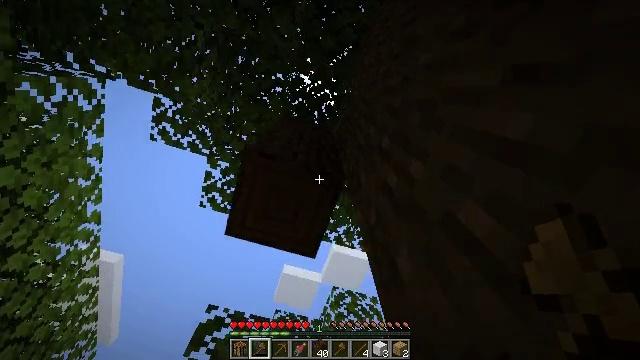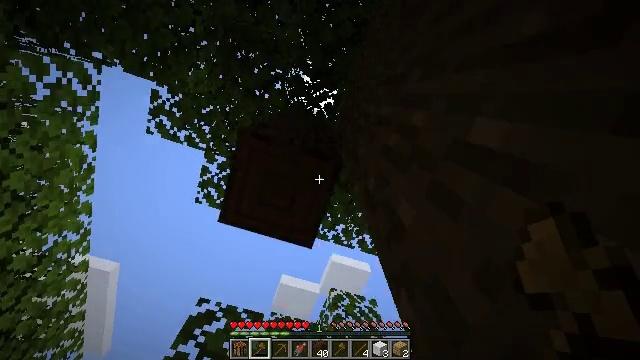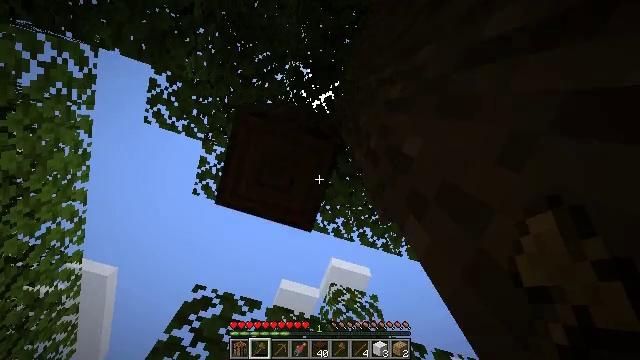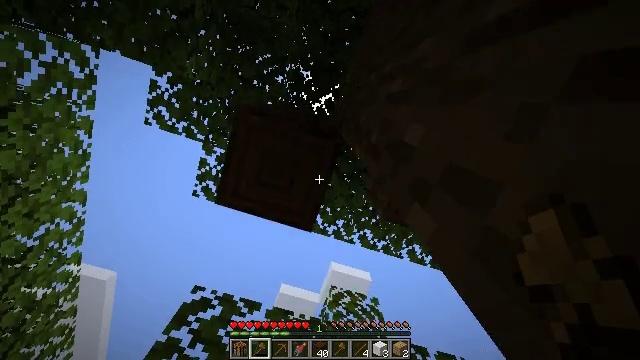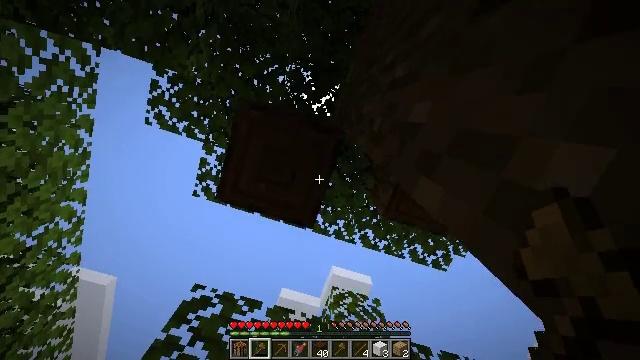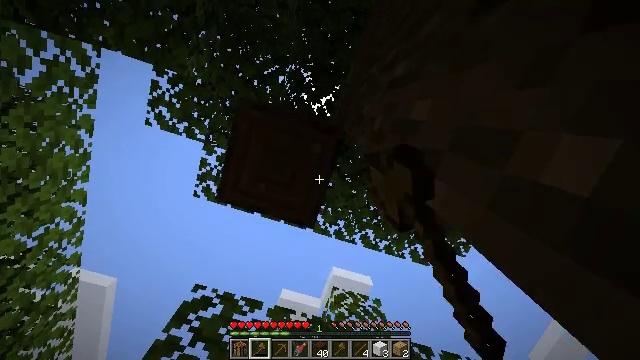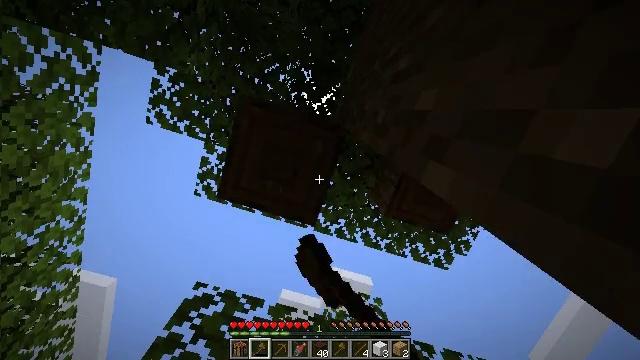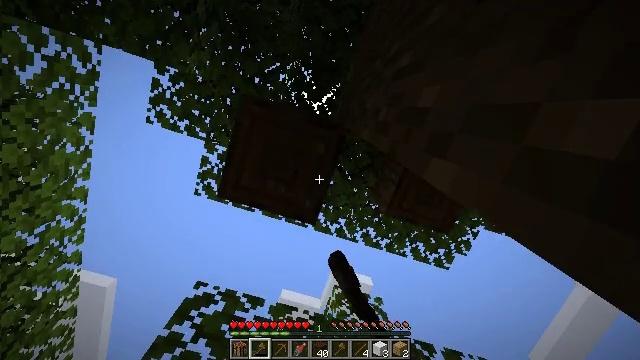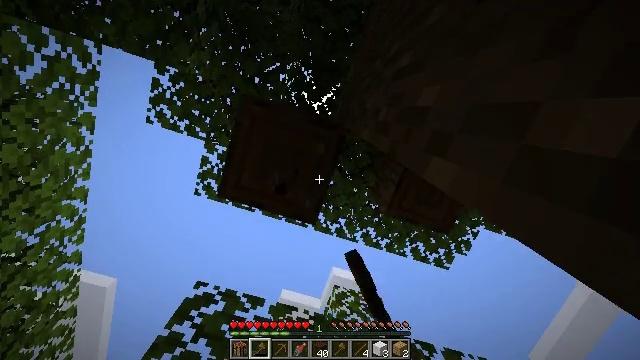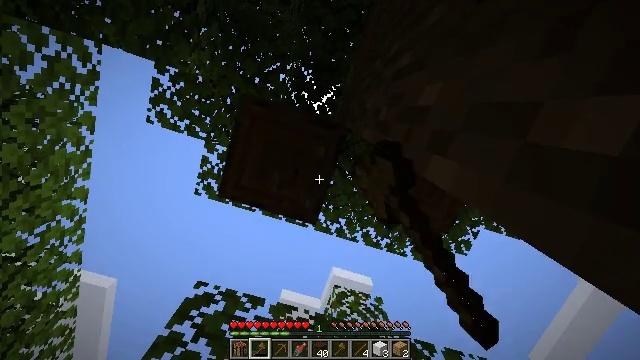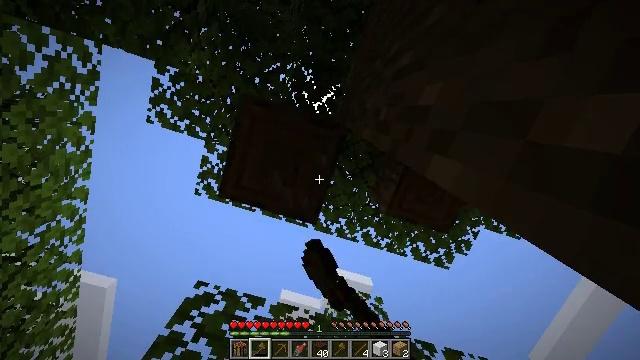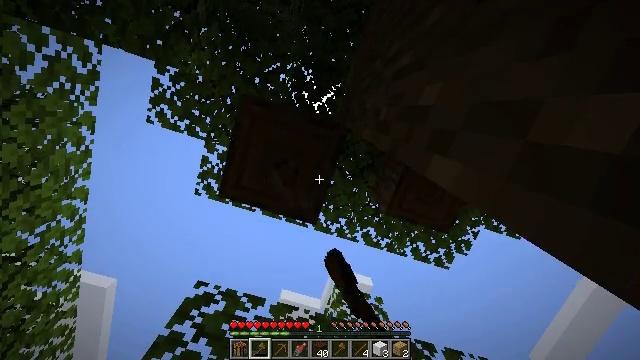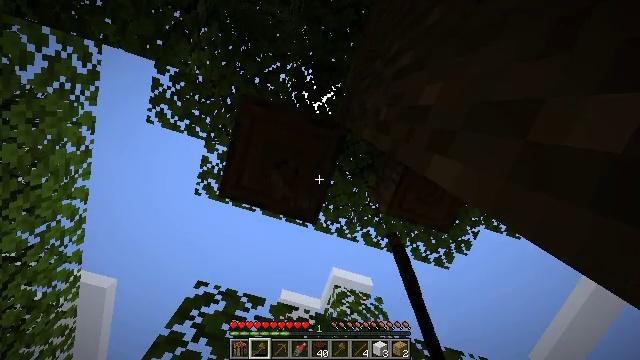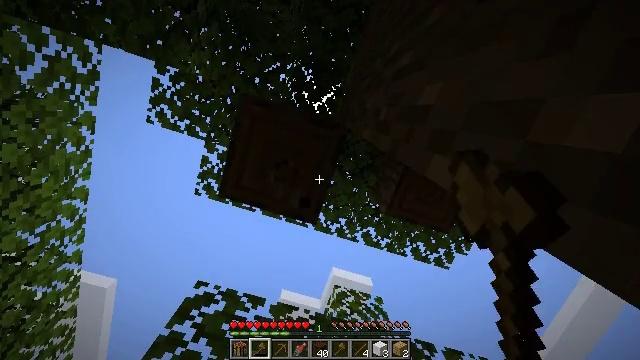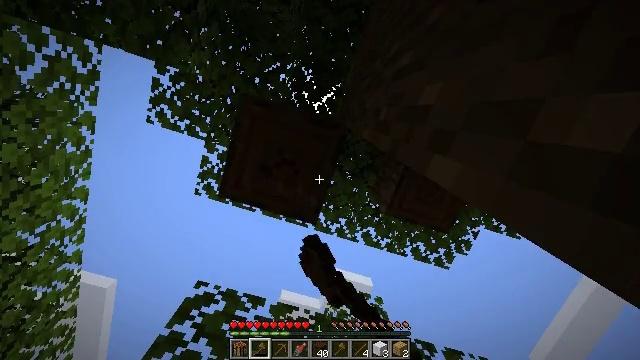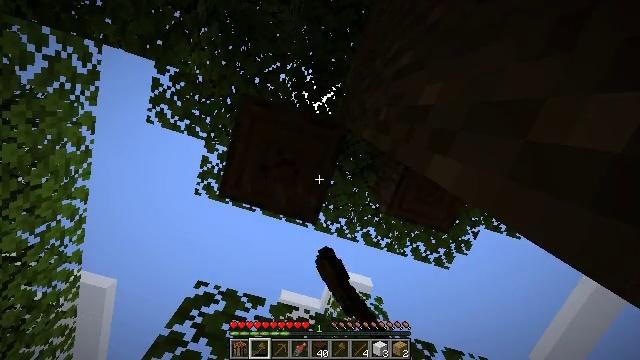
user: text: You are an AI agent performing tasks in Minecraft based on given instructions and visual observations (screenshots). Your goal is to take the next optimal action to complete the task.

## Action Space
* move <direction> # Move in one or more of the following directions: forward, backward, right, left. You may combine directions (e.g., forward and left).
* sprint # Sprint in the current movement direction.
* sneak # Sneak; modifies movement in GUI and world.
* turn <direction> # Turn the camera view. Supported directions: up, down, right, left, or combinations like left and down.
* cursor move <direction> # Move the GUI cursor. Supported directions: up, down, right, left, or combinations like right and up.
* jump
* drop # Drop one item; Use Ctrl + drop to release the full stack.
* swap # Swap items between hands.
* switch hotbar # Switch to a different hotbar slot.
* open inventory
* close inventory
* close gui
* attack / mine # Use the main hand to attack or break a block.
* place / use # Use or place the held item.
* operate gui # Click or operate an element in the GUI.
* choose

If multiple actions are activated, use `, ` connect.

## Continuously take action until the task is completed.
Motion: motion action
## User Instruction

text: Gather dark oak log for crafting.
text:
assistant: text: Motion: move forward, turn up
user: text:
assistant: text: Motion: no_op
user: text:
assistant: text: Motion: no_op
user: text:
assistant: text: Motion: attack / mine
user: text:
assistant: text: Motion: attack / mine
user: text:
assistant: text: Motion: attack / mine
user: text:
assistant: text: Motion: attack / mine
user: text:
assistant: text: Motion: attack / mine
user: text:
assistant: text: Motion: attack / mine
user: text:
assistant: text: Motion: attack / mine
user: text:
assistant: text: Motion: attack / mine
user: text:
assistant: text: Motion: attack / mine
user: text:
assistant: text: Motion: attack / mine
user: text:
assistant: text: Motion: attack / mine
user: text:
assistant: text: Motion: attack / mine
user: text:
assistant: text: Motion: attack / mine
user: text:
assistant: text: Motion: move left, attack / mine
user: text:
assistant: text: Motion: move left, attack / mine
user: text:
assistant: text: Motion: attack / mine
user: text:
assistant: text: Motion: attack / mine
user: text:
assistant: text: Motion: turn right and up, attack / mine
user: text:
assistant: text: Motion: turn right and up, attack / mine
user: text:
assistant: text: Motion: turn right and up, attack / mine
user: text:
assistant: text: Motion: attack / mine
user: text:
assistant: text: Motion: attack / mine
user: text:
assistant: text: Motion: attack / mine
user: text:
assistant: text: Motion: attack / mine
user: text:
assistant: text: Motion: attack / mine
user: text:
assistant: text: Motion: attack / mine
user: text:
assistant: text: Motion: attack / mine